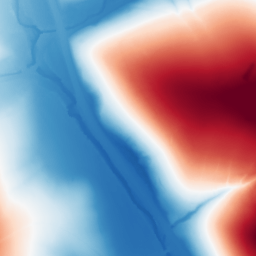
Category: trend_removal
Decomposition family: polynomial
Decomposition parameters: degree: 2
Upsampling method: lanczos
Upsampling parameters: scale: 8
Upsampling scale: 8